Question: I am using DataTables 1.10.0 and I need to fix some columns of the table as in the image.

As in the dataTables documentation for table with FixedColumns, I have tried the following code:
'''
$(document).ready(function () {
var table = $('#mytable').dataTable({
"iDisplayLength": 10,
"ordering": false,
"scrollY": "300px",
"scrollX": "100%",
"scrollCollapse": true,
});
new $.fn.dataTable.FixedColumns( table );
});
'''
This only fixes the S.No. column for the table in the image. How can I fix the first three columns from left, for my particular case S.No., Action and Status.
Any help would be greatly appreciated. Thanks.
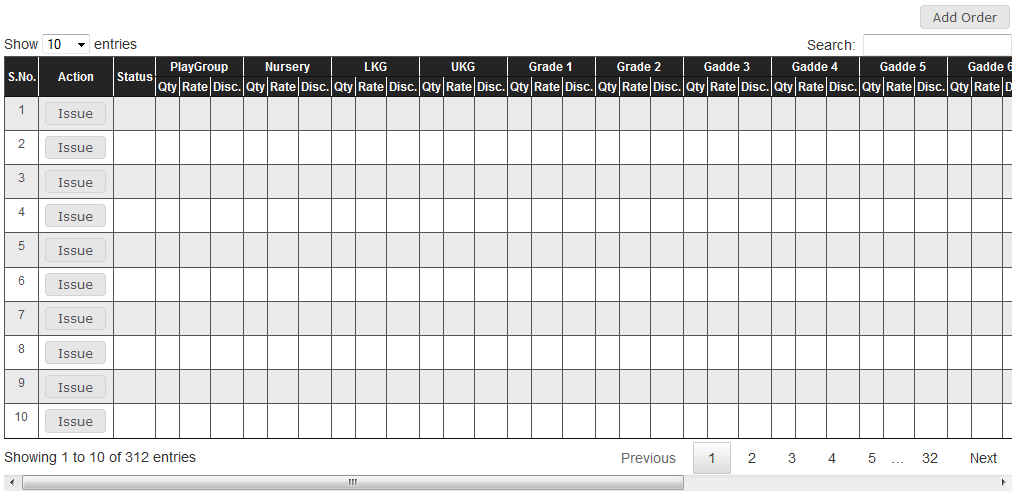
Answer: Use the 'leftColumns' parameter. See the <URL> example in the documentation.
'''
new $.fn.dataTable.FixedColumns( table, {
leftColumns: 3
} );
'''